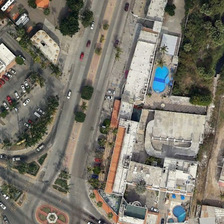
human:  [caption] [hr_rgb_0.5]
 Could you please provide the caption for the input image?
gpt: the intersection is in the area of resorts .

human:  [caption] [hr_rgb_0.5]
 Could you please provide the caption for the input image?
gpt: the intersection is in the area of resorts .

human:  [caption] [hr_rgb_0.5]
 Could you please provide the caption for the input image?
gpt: bustling roads pass by this resort witha busy parking lot next to it .

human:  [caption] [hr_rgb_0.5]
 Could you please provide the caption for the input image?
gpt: the resort with pools is near the corner of a street .

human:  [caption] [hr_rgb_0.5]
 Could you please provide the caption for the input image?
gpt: several buildings and some green trees are in a resort with a swimming pool .